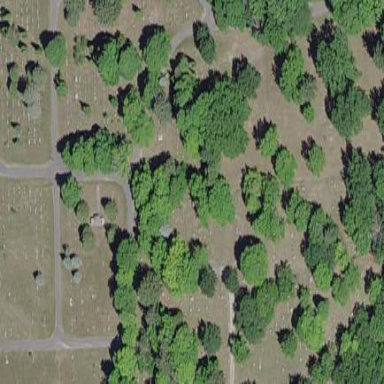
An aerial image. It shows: Cemetery.